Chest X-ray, PA view. Patient: 34 years old, sex F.
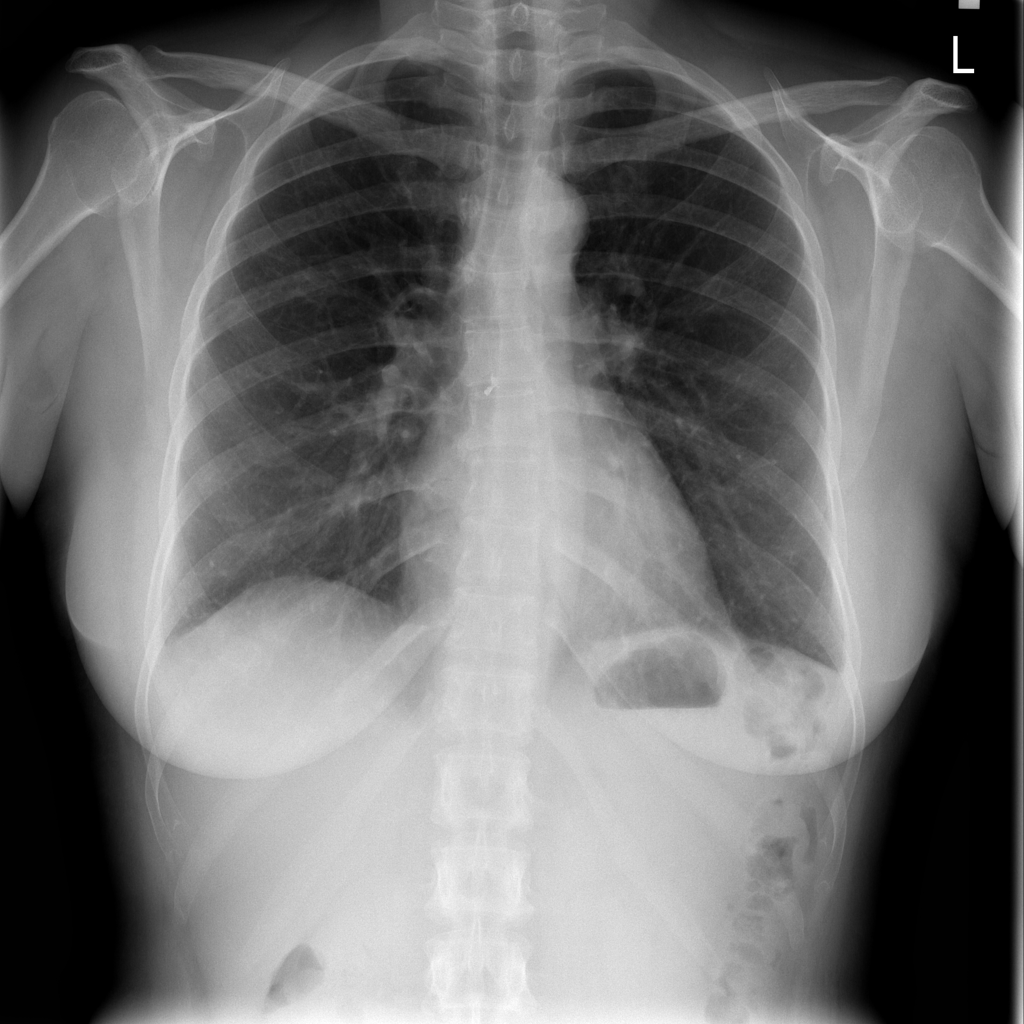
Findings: Infiltration